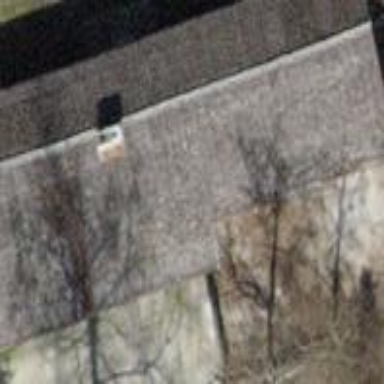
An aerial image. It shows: Gabled roof farm building.